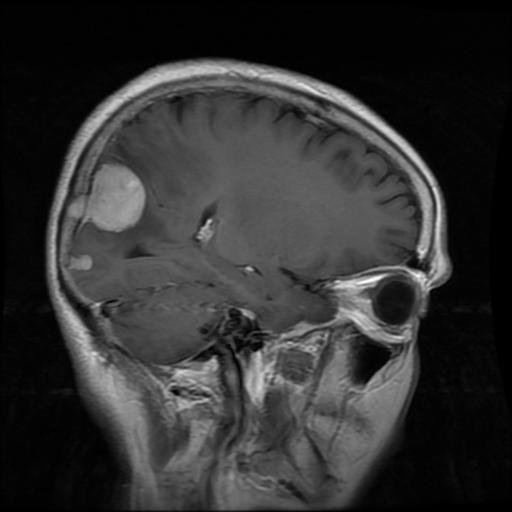
Label: meningioma